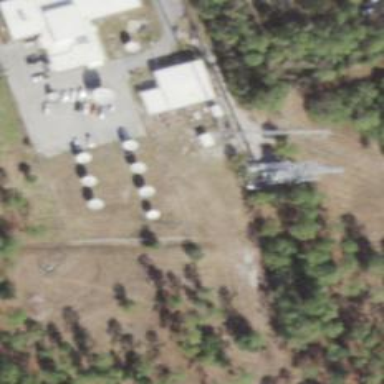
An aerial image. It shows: Mast tower used for communication.